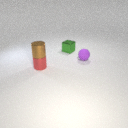
small red metal cylinder below small brown metal cylinder